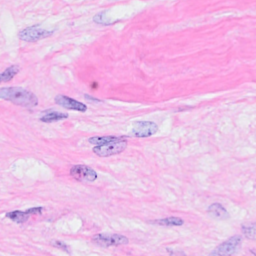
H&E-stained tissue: Breast